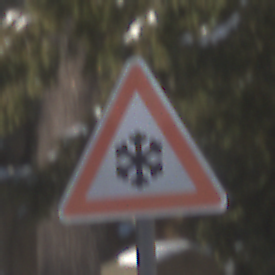
Verkehrszeichen: SchneeOderEisglaette
Umgebung: Outdoor, Special
Tageszeit: MorningAfternoon
Wetter: Clear
Licht: Natural
Jahreszeit: Winter
Kontrast: HighContrast